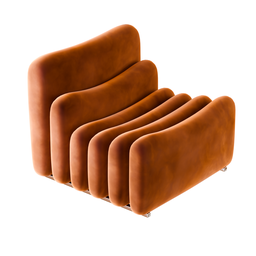
Label: furniture